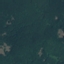
Label: Forest